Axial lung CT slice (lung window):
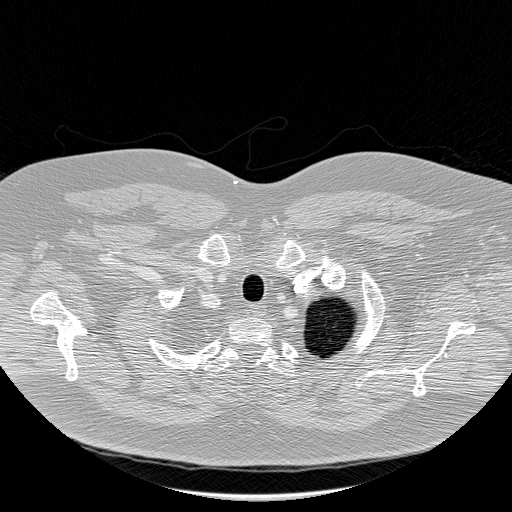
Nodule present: no